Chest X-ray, PA view. Patient: 60 years old, sex M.
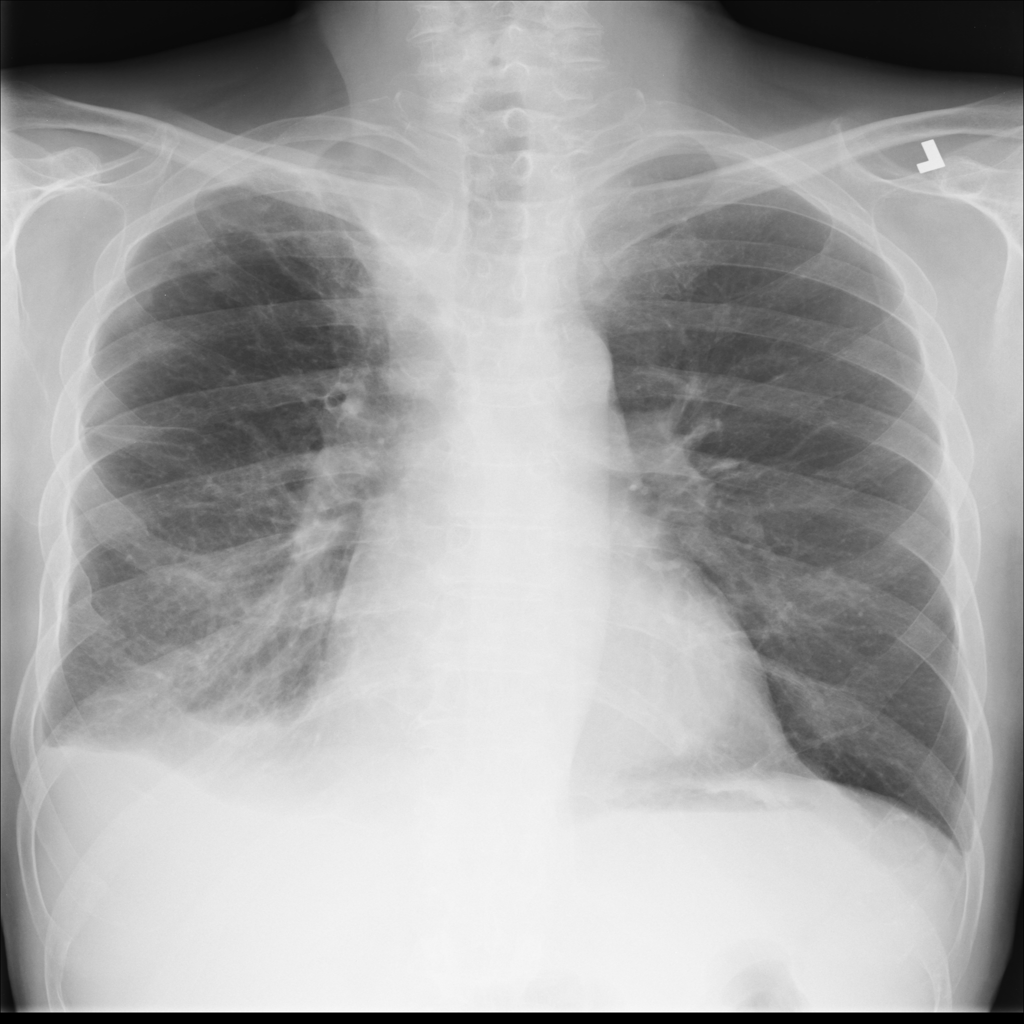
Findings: No Finding